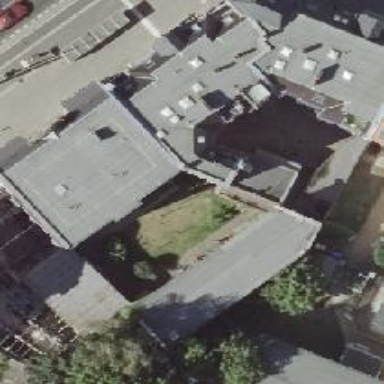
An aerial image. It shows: Pub.